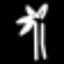
Label: palm tree